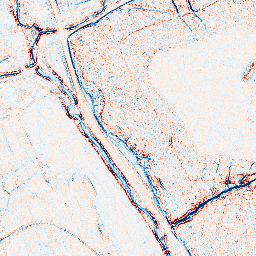
Category: edge_preserving
Decomposition family: anisotropic_diffusion
Decomposition parameters: iterations: 10
kappa: 10
gamma: 0.05
Upsampling method: quintic
Upsampling parameters: scale: 8
Upsampling scale: 8